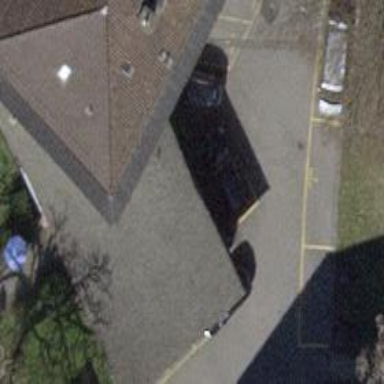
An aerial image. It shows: Convenience shop.